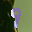
Label: 9